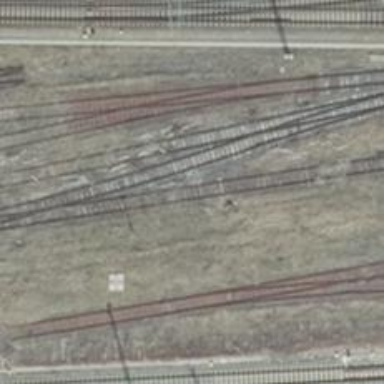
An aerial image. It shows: Unused railway yard.